Question: I have made a cocoa application, documents are saved normally, when I double click on one it automatically opens my app. I just need to figure out how to set file icons.
I have created a .icns icon for files. Here is what I get

As you see the document is "blank" on the desktop but somehow Finder knows about its icon.
Here is my 'Info.plist'
'''
<dict>
<key>CFBundleDevelopmentRegion</key>
<string>en</string>
<key>CFBundleDocumentTypes</key>
<array>
<dict>
<key>CFBundleTypeIconFile</key>
<string>FileIcon.icns</string>
<key>CFBundleTypeName</key>
<string>My Type</string>
<key>CFBundleTypeRole</key>
<string>Editor</string>
<key>LSHandlerRank</key>
<string>Owner</string>
<key>LSItemContentTypes</key>
<array>
<string>xxx</string>
</array>
<key>NSDocumentClass</key>
<string>Document</string>
</dict>
</array>
'''
I have tried :
- - -
All had the same result. Any idea ?
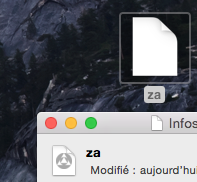
Answer: It turns out the .icns is not needed, I tested again with the last solution (Adding New OSX Icon to Images.xcassets) and it worked.
Also I don't know if it had an impact or not but I ran :
'''
/System/Library/Frameworks/CoreServices.framework/Versions/A/Frameworks/LaunchServices.framework/Versions/A/Support/lsregister -kill -r -domain local -domain user
'''
which was posted on SO for someone with a similar problem